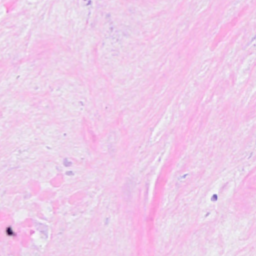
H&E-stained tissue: Breast